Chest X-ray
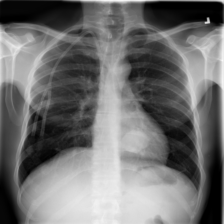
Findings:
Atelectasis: negative
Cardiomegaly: negative
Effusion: negative
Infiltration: negative
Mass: positive
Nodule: negative
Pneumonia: negative
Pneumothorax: negative
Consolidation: negative
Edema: negative
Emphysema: negative
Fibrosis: negative
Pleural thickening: negative
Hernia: negative